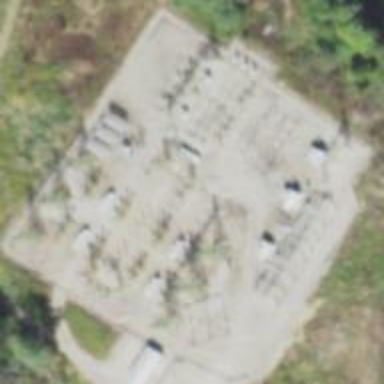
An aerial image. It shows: Power substation.